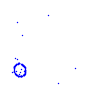
Particle: kaon